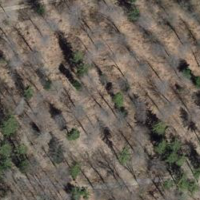
EUNIS habitat code: 41
Species observed at this site:
Asarum europaeum
Lathyrus vernus